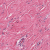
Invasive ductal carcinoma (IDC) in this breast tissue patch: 0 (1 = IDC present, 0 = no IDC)